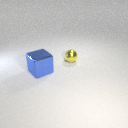
large blue metal cube in front of small yellow metal sphere